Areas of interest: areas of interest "Industrial Park"
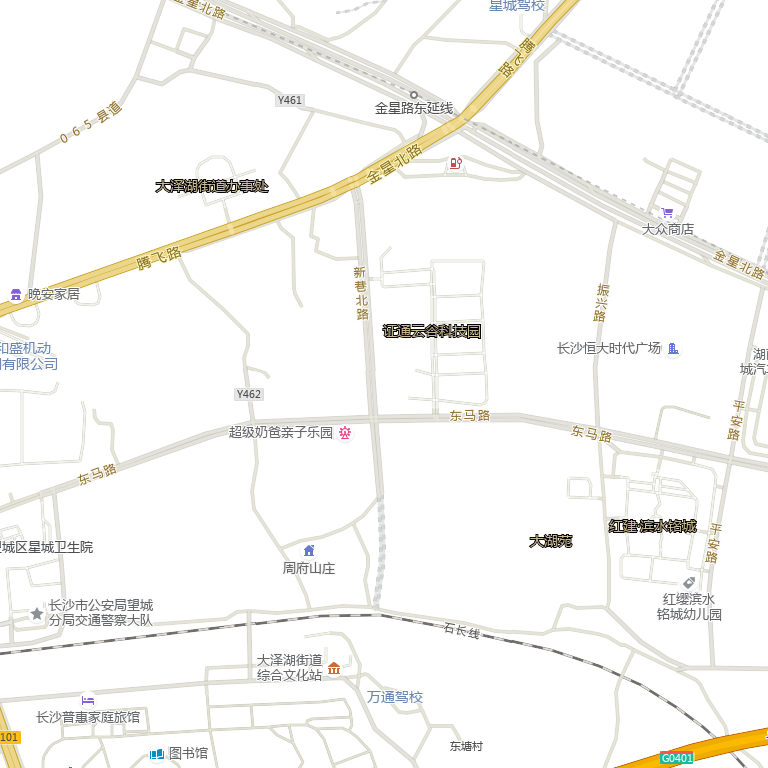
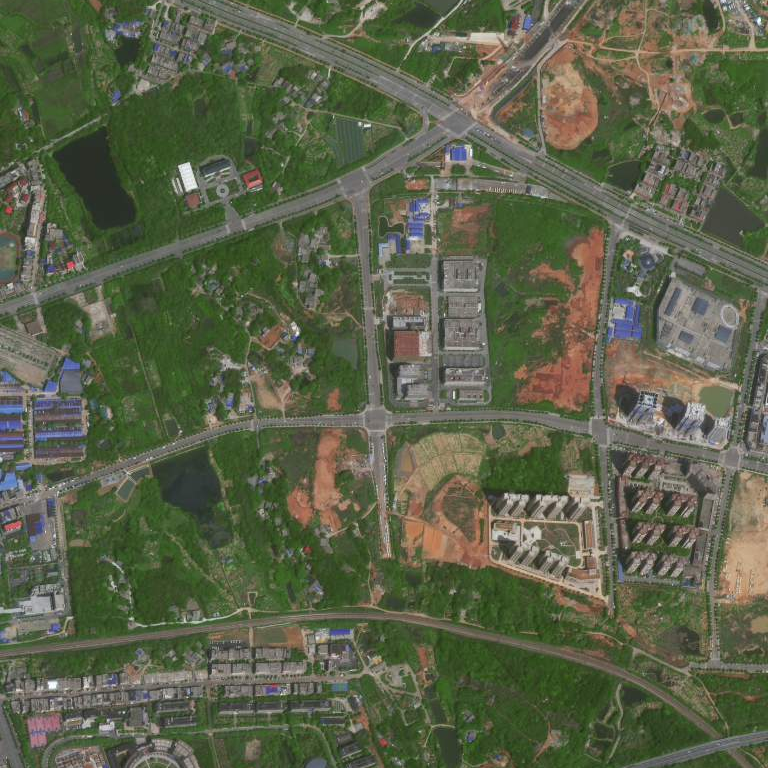